Chest X-ray. View position: PA
Patient age: 52
Patient sex: F
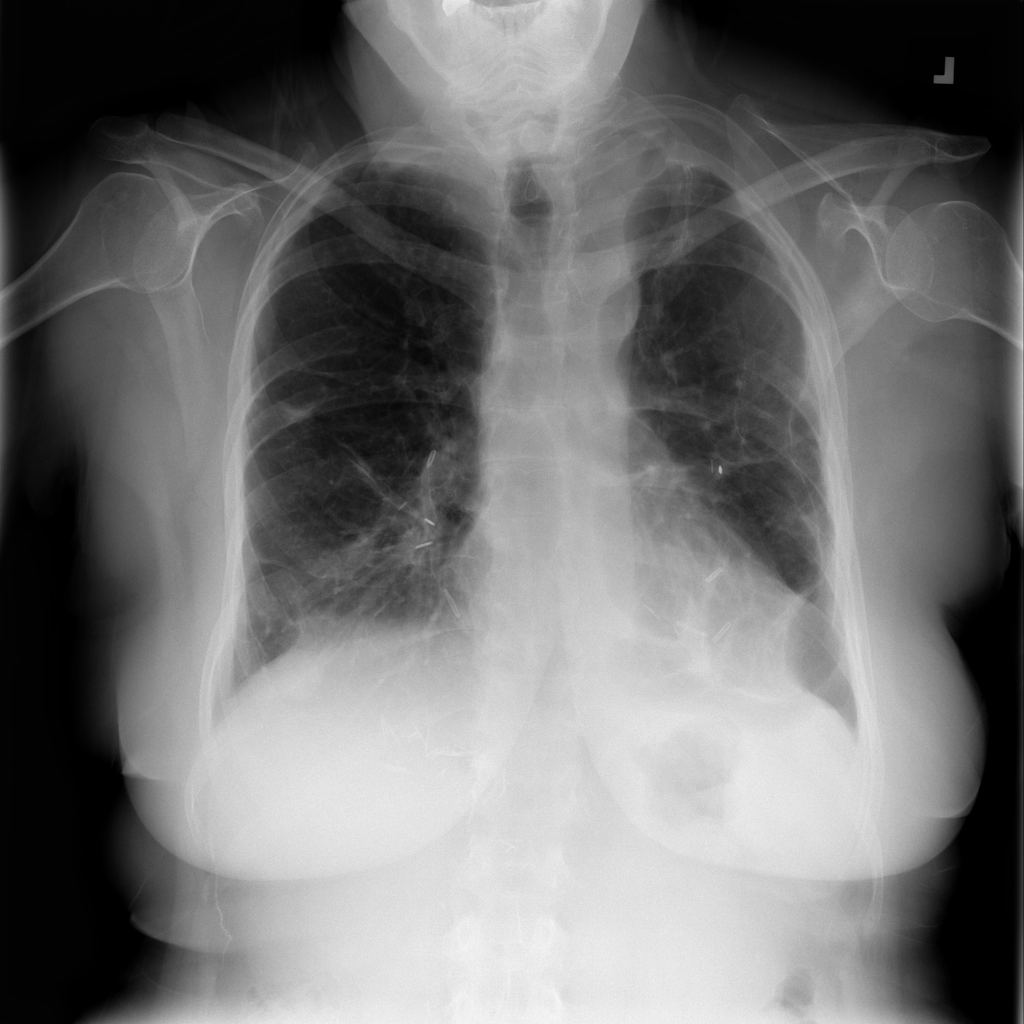
Finding: Pneumothorax